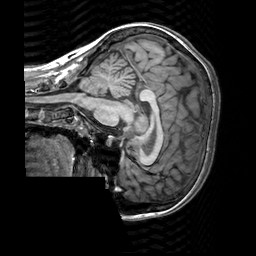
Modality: T1w
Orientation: sagittal
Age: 22
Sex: female
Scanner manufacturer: siemens
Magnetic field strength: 3 T
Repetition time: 2.3 s
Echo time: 0.00303 s